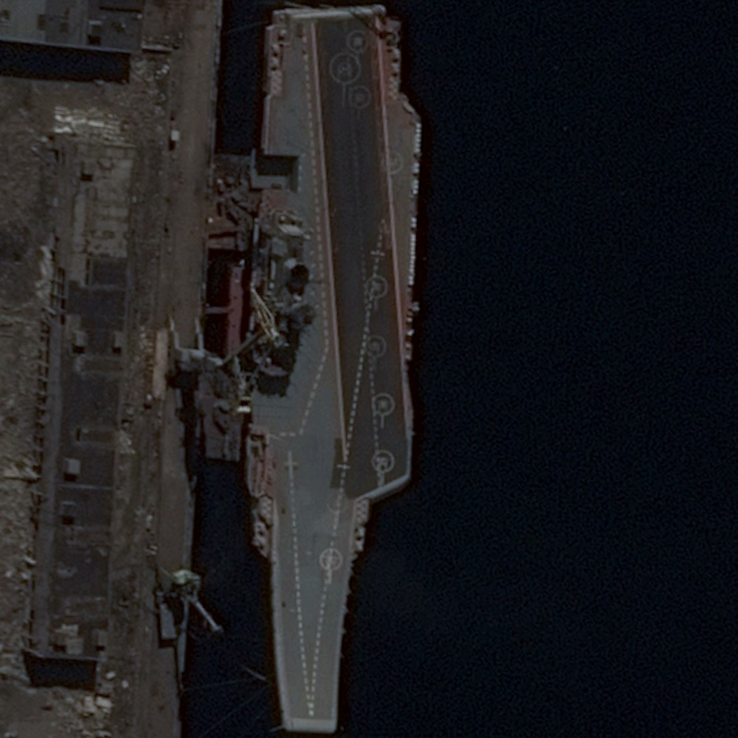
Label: aircraft_carrier